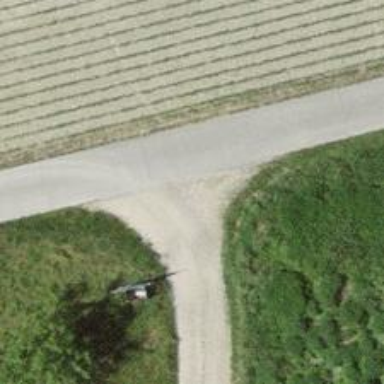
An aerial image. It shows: Unclassified road with concrete surface suitable for agricultural vehicles.